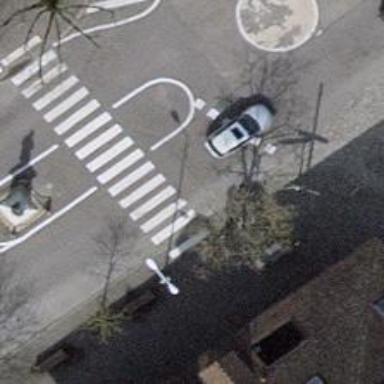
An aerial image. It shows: Uncontrolled road crossing.